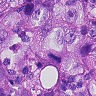
Metastatic tissue present: yes